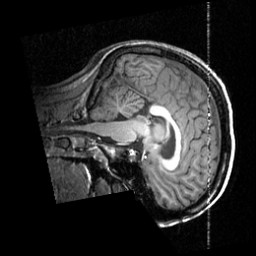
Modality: T1w
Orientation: sagittal
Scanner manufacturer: ge
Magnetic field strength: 3 T
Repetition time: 0.008996 s
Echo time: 0.001828 s